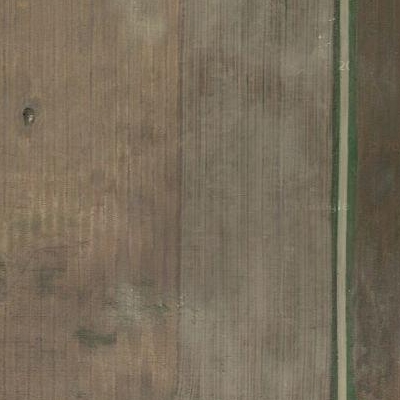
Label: bField